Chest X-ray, PA view. Patient: 49 years old, sex M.
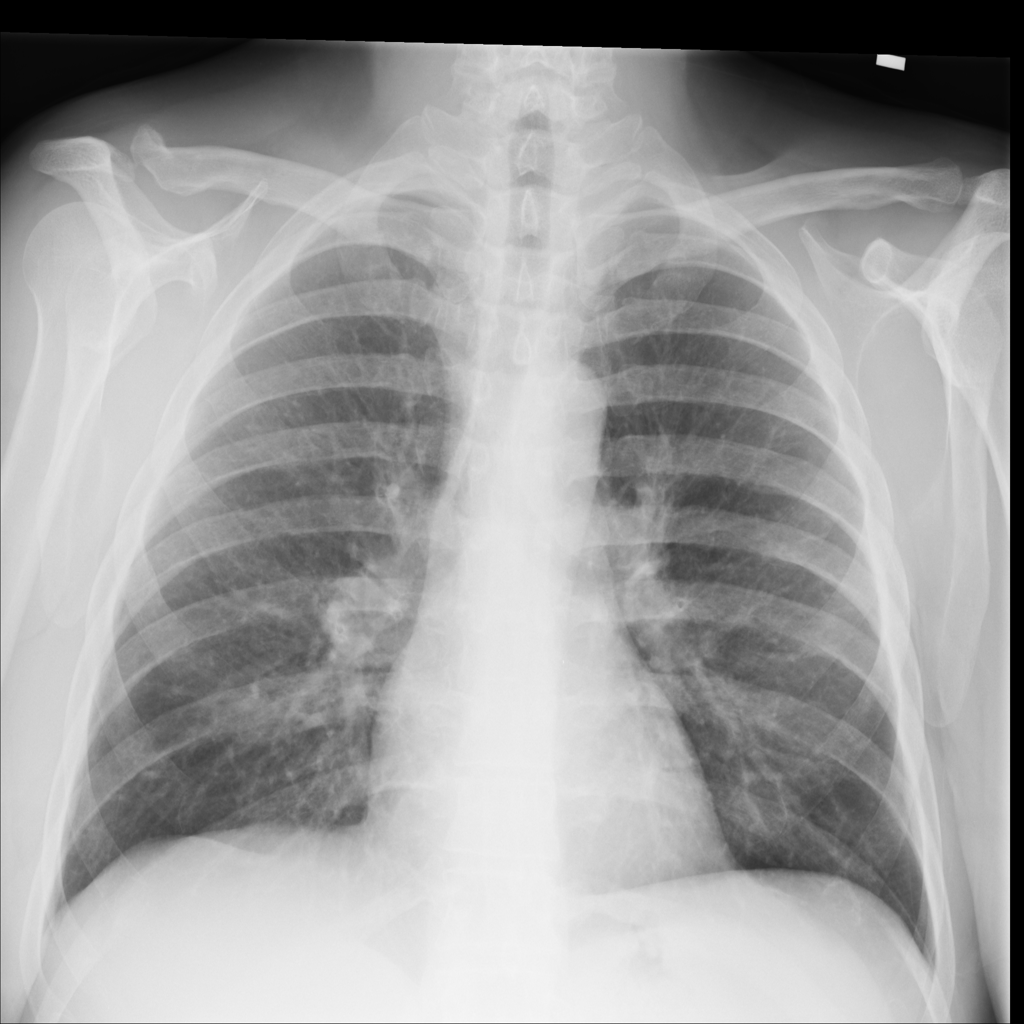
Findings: No Finding